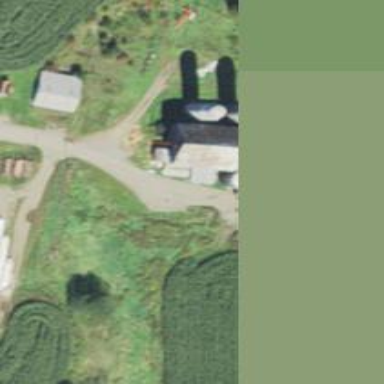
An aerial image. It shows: Silo.